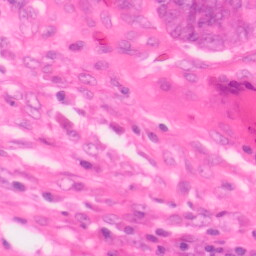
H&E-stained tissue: Colon